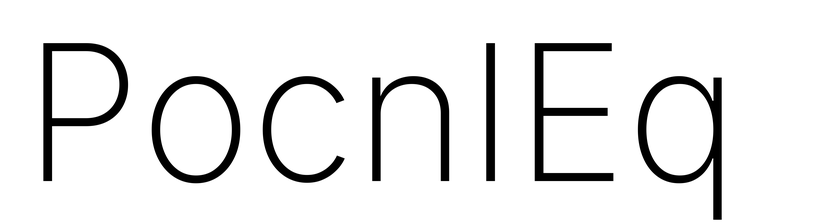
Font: Inter_ExtraLight